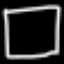
Label: square